Question: I have a database of US zip codes and their corresponding states, cities and counties. It was supplied as a flat file and I'm trying to normalize the data and figure out exactly which entities depend on which others.
One problem I've come across is that some cities seem to exist in more than one county. I was under the impression that in the US, there is a hierarchy of State -> County -> City -> Zip.
However, this data seems to show otherwise for some cities:

Is my data set incorrect or is this actually a feature of US geography?
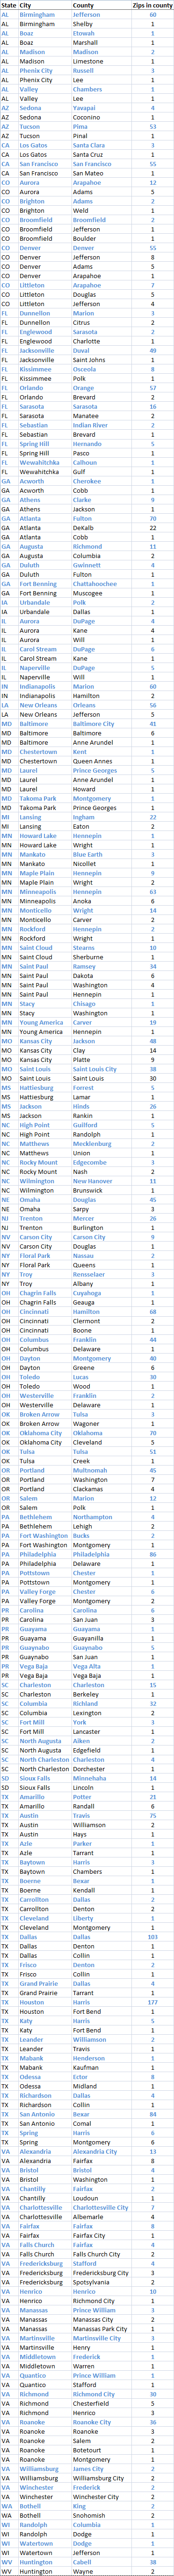
Answer: No, there isn't a clean hierarchy like that.
You're also liable to find cities that straddle state borders (cities in two states), and ZIP codes that take in more than one city. Not long ago, there were ZIP codes that straddled state borders, too. (ZIP codes are more about the route followed to deliver mail than about geography.) There might still be some.
As far as I know, no county is split between two states. But if there happened to be one, it wouldn't surprise me.
Depending on your application, you might discover even weirder things. I used to have to deal with addresses in the mountains that were "in" one county geographically, but were "in" a second county for emergency services (fire, police), and "in" yet a third county for non-emergency services (water, sewer, garbage collection). It depended on where the address was in relation to mountain ridges and roads.